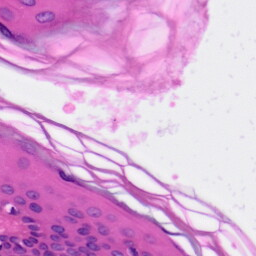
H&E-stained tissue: Skin